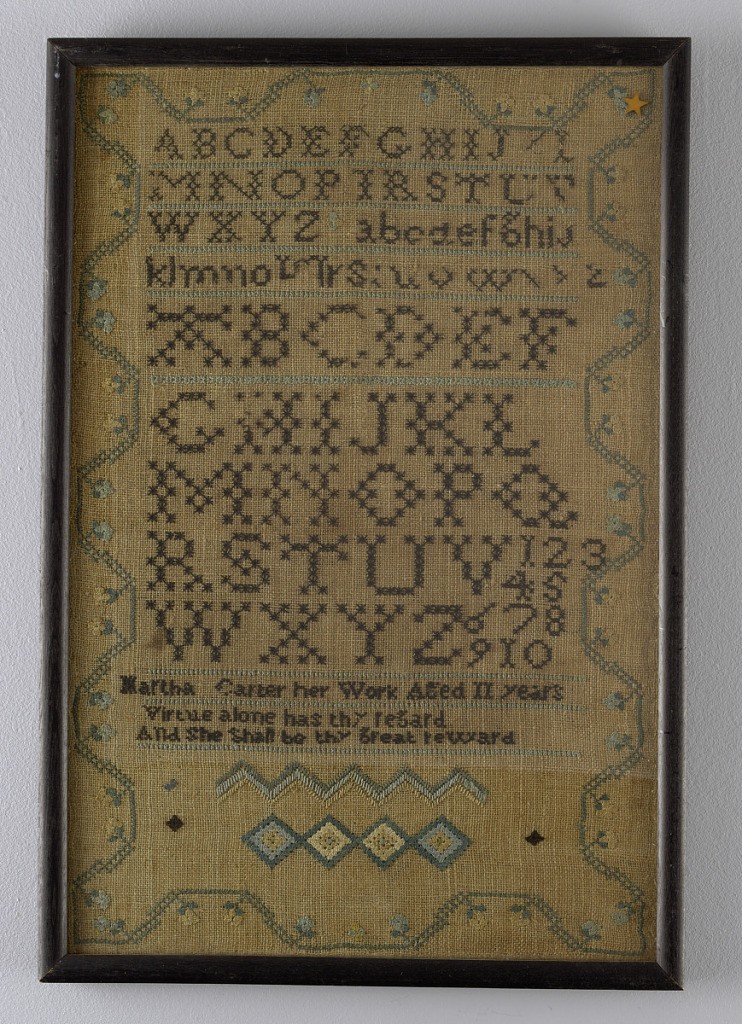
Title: Sampler
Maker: Martha Carter
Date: ca. 1820
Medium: linen, silk Technique: embroidery in cross stitch and other stitches
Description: Worked in black, blue, green and yellow silk on linen ground.  Alphabets, borders and verse "Virtue alone has thy regard and she shall be thy great reward" in cross stitch and eyelet stitch.  Running vine border with blue and yellow daisies.